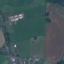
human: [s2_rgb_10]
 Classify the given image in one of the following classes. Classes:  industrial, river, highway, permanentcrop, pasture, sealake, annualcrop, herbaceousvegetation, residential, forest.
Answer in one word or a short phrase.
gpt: Pasture